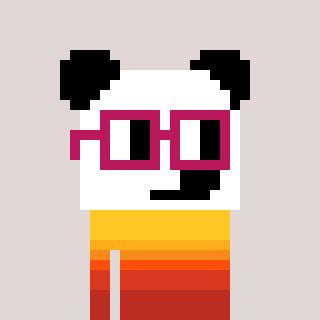
a pixel art character with square dark red glasses, a panda-shaped head and a blue-colored body on a warm background